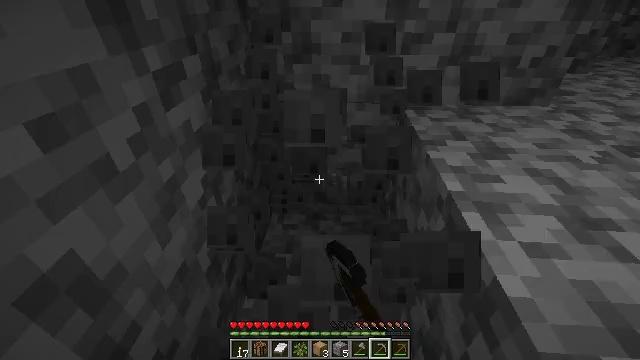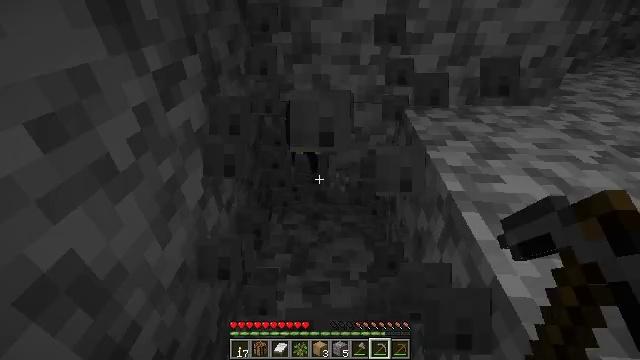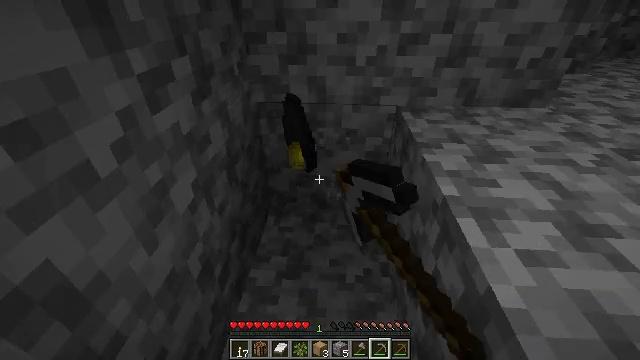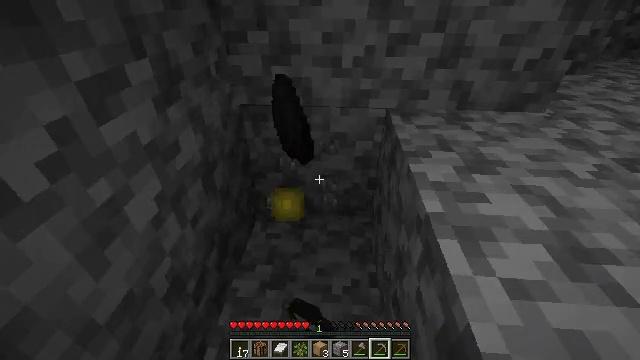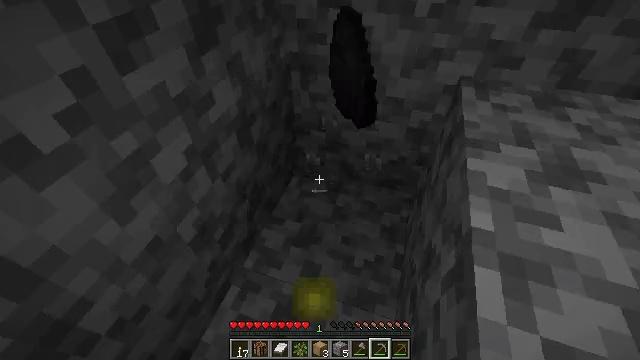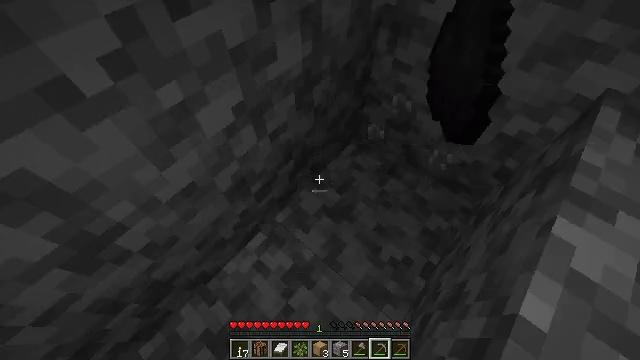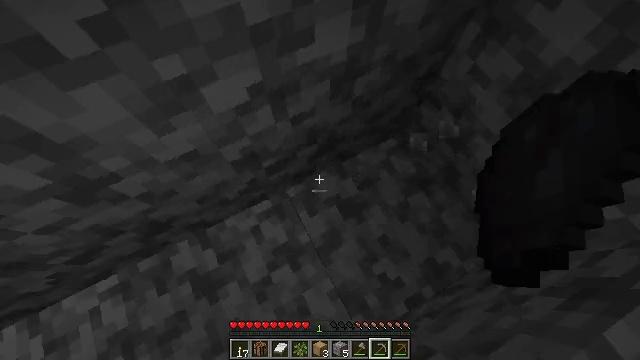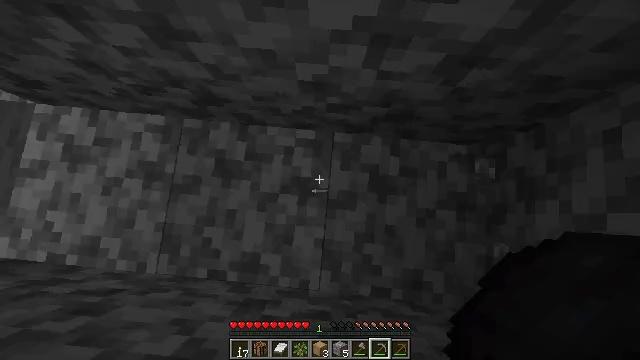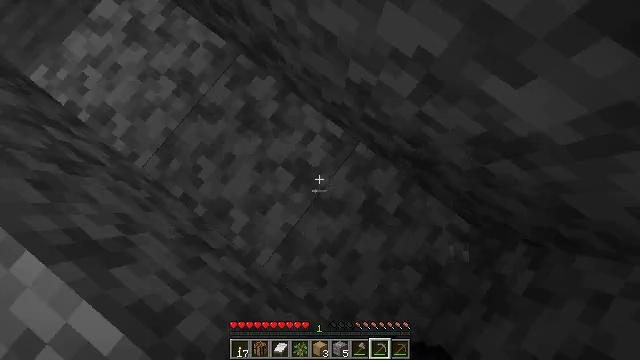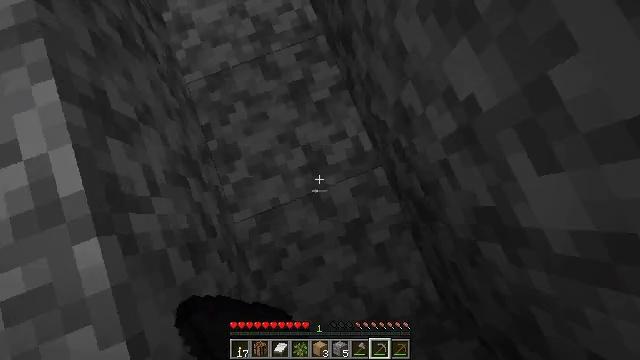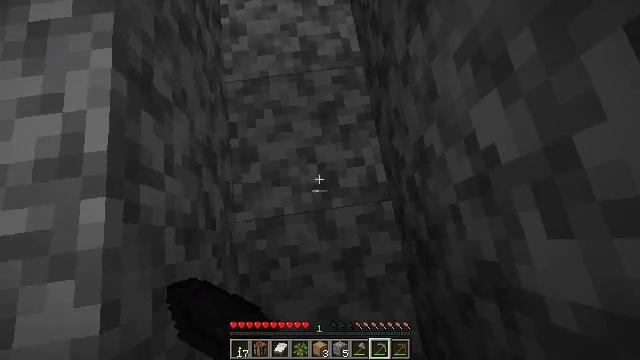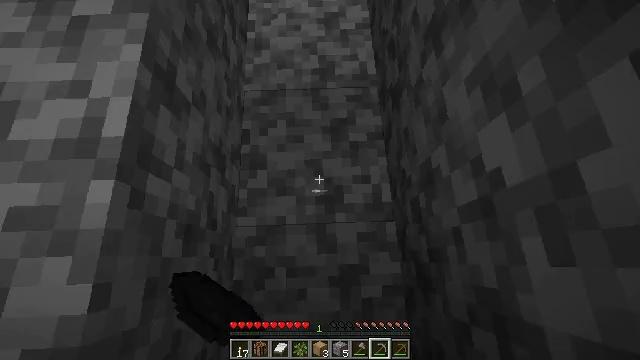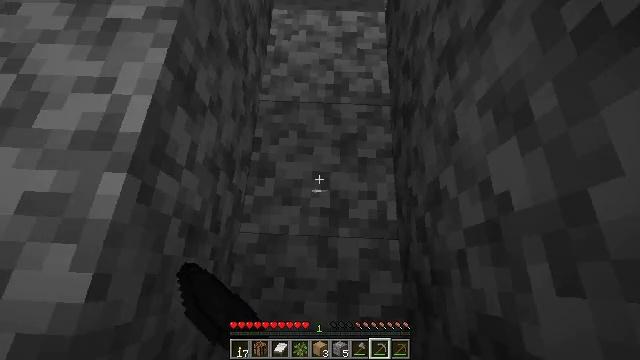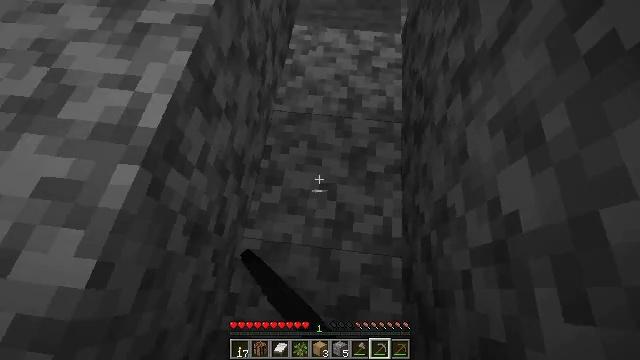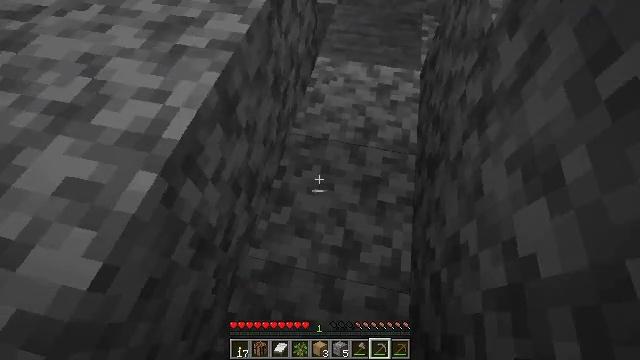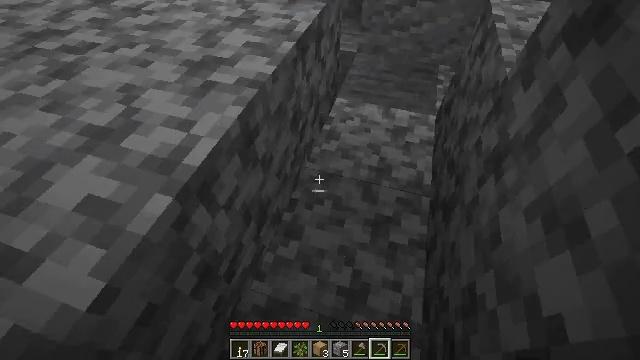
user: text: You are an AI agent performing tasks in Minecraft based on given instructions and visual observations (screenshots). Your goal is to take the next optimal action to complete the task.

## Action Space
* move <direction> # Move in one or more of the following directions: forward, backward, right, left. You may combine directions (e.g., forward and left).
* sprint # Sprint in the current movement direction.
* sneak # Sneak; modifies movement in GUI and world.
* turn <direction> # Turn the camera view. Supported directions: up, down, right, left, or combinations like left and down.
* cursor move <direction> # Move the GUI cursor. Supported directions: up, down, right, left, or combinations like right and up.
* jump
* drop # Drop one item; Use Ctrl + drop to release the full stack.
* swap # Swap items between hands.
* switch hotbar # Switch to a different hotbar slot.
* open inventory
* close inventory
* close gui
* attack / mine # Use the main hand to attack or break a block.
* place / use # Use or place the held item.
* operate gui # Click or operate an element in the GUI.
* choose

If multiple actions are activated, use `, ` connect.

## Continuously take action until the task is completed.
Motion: motion action
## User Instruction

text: Gather sand from the desert.
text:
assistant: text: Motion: attack / mine
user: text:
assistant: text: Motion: move forward and move right, attack / mine
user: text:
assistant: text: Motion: move forward and move right, attack / mine
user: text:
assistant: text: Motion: move forward and move right, turn left and down
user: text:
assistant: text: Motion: move forward and move right, turn left and down
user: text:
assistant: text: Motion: move forward and move right, turn left and down
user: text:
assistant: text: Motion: move forward and move right, turn left and down
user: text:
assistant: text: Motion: turn left and down
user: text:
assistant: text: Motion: turn left and up
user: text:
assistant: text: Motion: turn left and up
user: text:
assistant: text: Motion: turn left and up
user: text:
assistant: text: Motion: turn left and up
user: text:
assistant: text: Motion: turn left and up
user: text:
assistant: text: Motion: turn left and up
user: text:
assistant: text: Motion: turn left and up
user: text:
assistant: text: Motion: turn left and up
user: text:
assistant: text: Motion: move forward, turn right and up
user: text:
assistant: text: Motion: move forward, turn right and up
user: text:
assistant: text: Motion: move forward, turn right and up
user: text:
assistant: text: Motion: turn right
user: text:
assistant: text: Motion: turn right
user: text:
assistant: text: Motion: move forward, turn right and up
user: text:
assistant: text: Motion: move forward, turn right and up
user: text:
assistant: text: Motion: move forward, turn right and up
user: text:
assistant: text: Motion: move forward, turn right and up
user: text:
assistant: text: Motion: move forward and move left, turn right and up
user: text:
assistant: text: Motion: move forward and move left, turn right and up
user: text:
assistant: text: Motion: move forward and move left, turn right and up
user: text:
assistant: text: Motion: move left, turn right and up
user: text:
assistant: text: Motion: move left, turn right and up